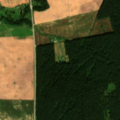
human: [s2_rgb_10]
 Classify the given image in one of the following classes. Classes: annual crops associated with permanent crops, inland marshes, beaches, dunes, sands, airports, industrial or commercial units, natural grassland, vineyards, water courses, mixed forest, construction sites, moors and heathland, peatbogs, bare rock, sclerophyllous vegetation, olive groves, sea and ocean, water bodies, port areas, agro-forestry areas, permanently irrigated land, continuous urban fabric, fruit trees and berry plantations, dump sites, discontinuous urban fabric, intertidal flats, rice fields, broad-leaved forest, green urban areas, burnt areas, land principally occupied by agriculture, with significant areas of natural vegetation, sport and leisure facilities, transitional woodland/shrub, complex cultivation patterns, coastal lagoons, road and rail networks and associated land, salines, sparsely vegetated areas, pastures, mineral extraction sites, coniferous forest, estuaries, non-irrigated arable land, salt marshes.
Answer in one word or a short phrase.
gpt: non-irrigated arable land, land principally occupied by agriculture, with significant areas of natural vegetation, coniferous forest